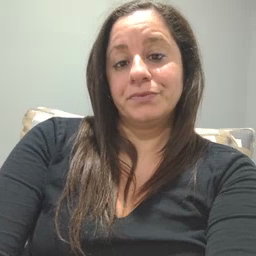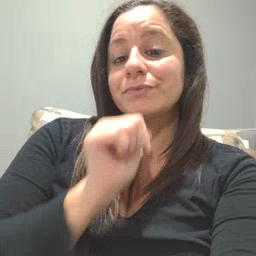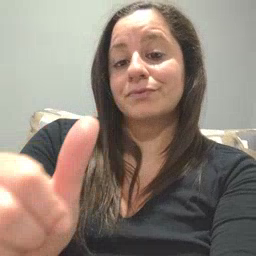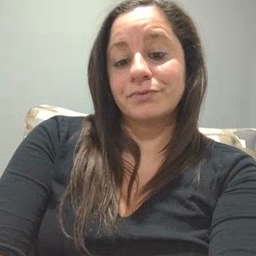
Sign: not